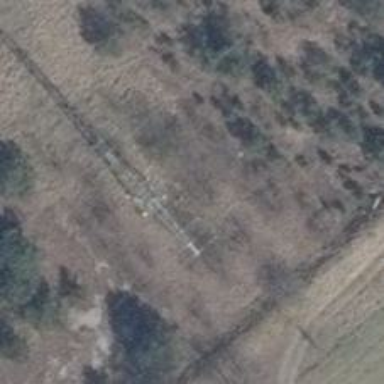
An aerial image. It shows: Power line in the image.